Aerial crown-view tile of a tropical tree (Barro Colorado Island, Panama), acquired 20241216:
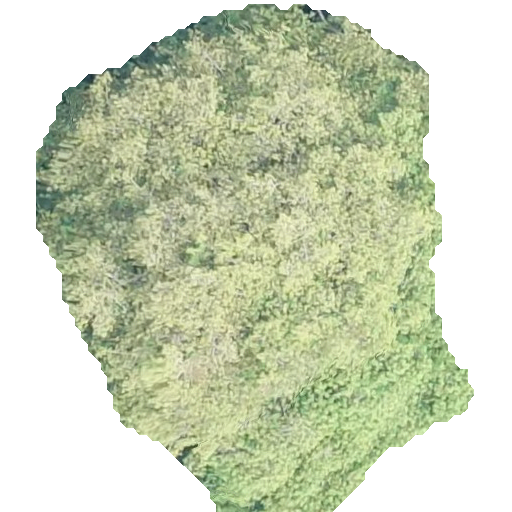
Species: Virola surinamensis
GBIF accepted scientific name: Virola surinamensis
Crown area: 236.51 m²